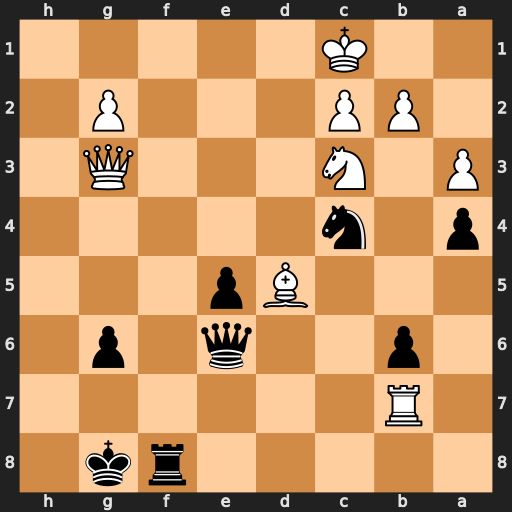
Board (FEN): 5rk1/1R6/1p2q1p1/3Bp3/p1n5/P1N3Q1/1PP3P1/2K5
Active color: b
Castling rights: -
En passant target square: -
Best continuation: Rf1+ Nd1 Rxd1+ Kxd1 Qxd5+